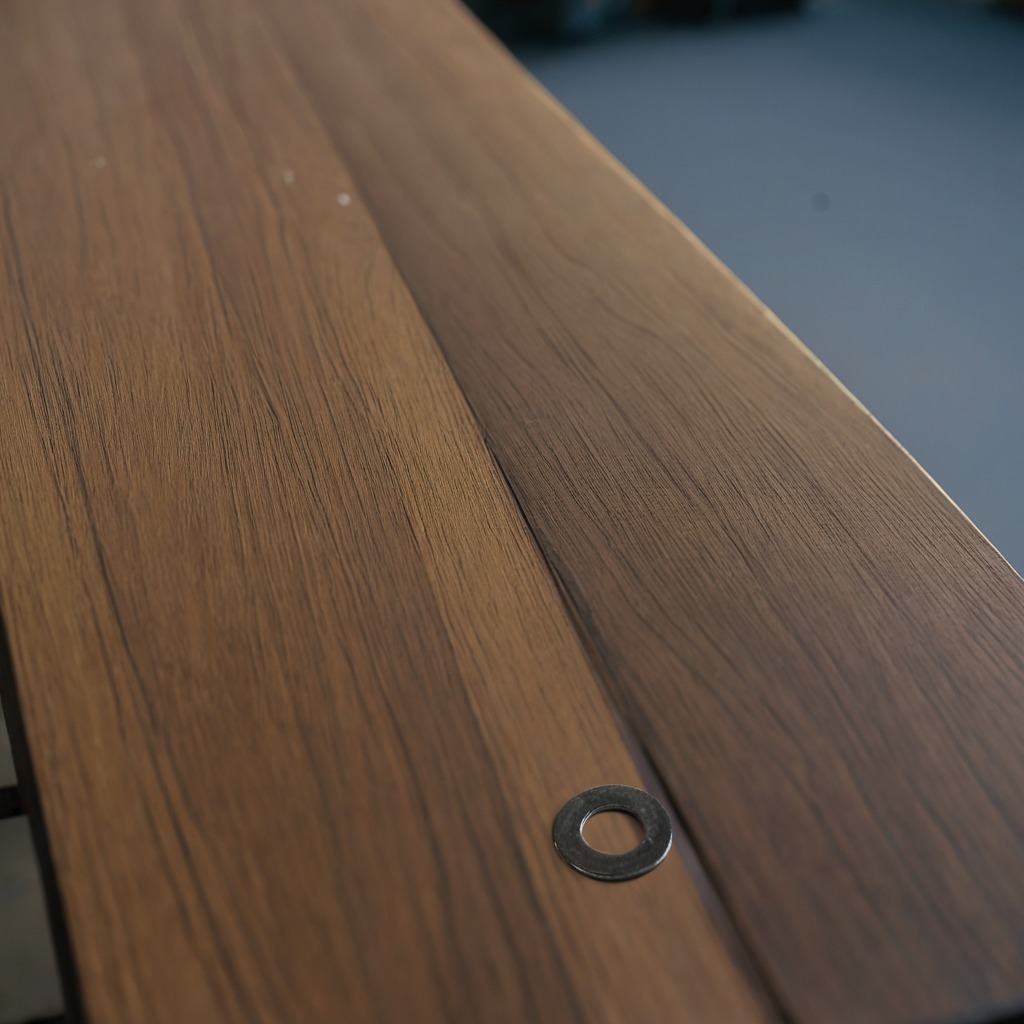
A flat metal washer lies on a old table with faint burn marks in a small garage at twilight.